Question: I just added the latest Facebook SDK code from Github to my project. Because I'm using ARC, I used their supplied shell script to build the static library. I added it to my project and made sure the static library is being linked, but I'm receiving this linker error:
'''
Undefined symbols for architecture i386:
"_OBJC_CLASS_$_FBFrictionlessRequestSettings", referenced from:
objc-class-ref in libfacebook_ios_sdk.a(Facebook.o)
ld: symbol(s) not found for architecture i386
clang: error: linker command failed with exit code 1 (use -v to see invocation)
'''
Here are the linker settings:

Any ideas?
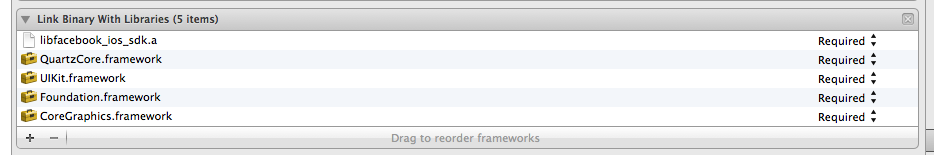
Answer: The head revision has some recent changes that seem to have broken ARC builds (static library). The static library builds ok, but then when used in my project I get the linker errors. What I did to fix the problem was to revert to the previous version of the Facebook sdk and these linker errors went away.
See <URL>
I used the version checked in on the 24th Feb (not 25th Feb, sorry Jason Clark!)
<URL>